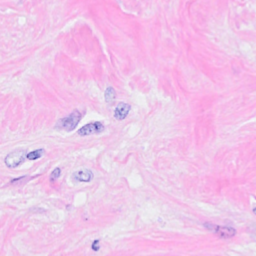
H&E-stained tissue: Breast